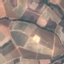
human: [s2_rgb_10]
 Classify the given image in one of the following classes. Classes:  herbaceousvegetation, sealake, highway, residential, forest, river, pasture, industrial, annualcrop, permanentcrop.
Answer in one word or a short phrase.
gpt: PermanentCrop